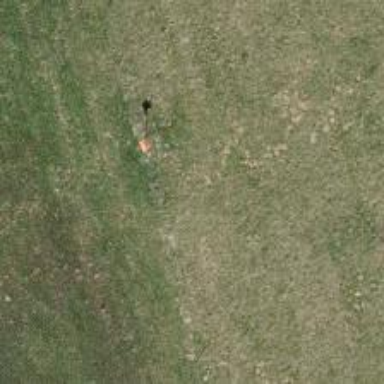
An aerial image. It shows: Pole supporting roof covering pipeline marker.